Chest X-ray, AP view. Patient: 53 years old, sex M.
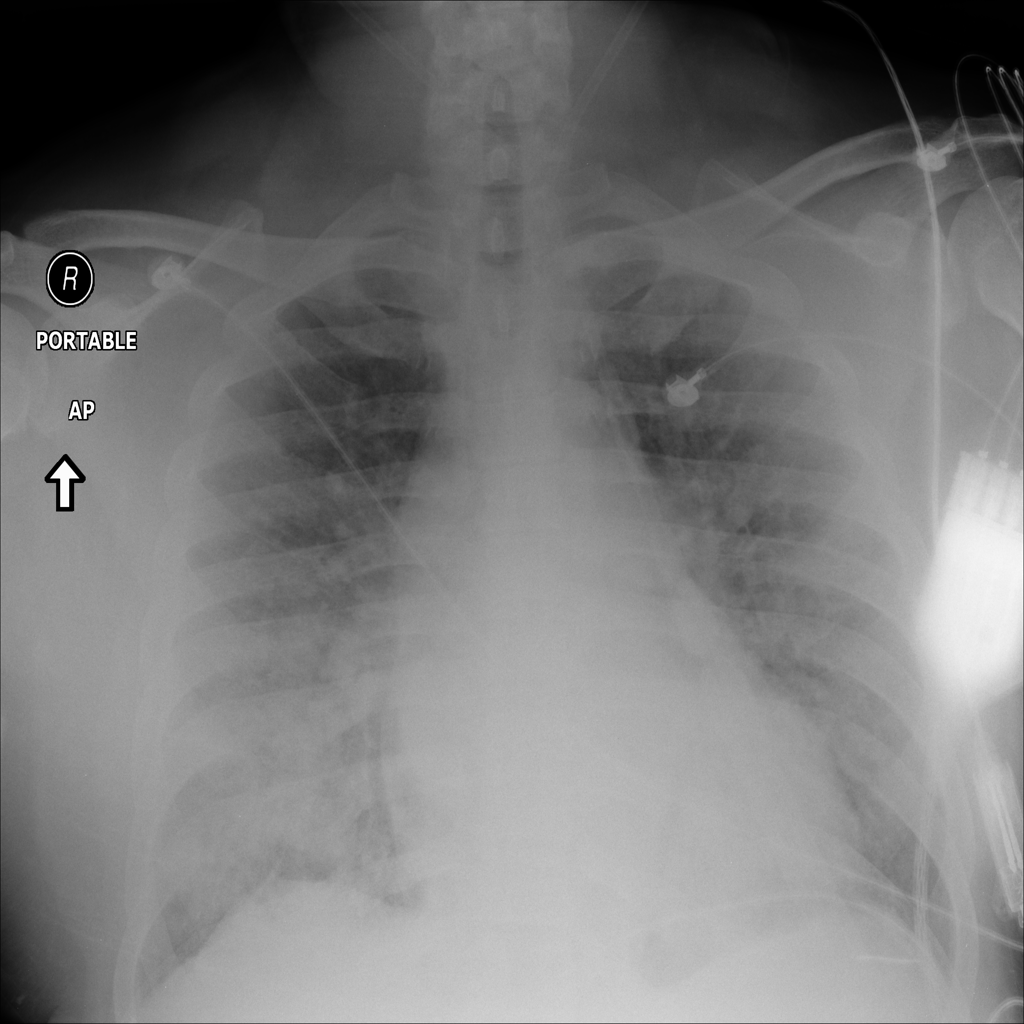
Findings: Edema, Pneumonia